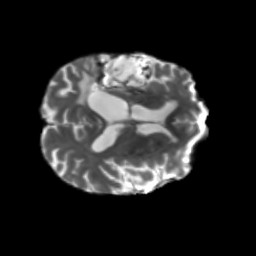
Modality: T2w
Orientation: axial
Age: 55
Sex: male
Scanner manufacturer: siemens
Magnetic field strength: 3 T
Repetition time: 5.25 s
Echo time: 0.08 s